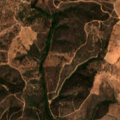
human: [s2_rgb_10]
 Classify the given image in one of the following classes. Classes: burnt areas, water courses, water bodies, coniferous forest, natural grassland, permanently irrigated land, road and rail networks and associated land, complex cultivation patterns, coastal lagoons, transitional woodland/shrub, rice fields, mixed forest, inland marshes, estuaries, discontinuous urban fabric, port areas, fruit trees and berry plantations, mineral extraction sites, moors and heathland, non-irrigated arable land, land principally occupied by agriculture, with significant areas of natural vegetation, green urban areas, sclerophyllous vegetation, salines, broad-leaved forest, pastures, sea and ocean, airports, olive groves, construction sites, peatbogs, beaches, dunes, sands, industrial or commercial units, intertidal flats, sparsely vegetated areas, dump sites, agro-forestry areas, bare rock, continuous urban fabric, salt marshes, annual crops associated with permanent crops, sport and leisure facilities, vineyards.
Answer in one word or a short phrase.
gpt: land principally occupied by agriculture, with significant areas of natural vegetation, broad-leaved forest, transitional woodland/shrub